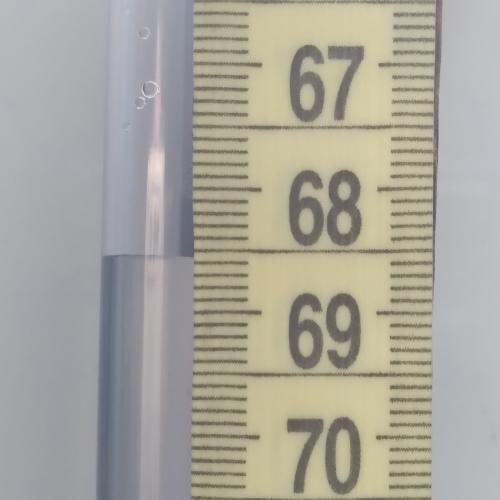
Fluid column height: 68.6 cm